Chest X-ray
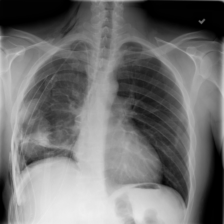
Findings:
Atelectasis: negative
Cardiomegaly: negative
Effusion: negative
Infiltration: negative
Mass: negative
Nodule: negative
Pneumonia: negative
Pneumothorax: positive
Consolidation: negative
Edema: negative
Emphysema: negative
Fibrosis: negative
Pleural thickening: negative
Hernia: negative